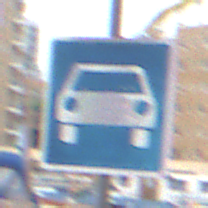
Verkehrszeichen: Kraftfahrstrasse
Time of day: MorningAfternoon
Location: Outdoor (Urban)
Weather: Overcast
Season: NotSpecified
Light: Natural